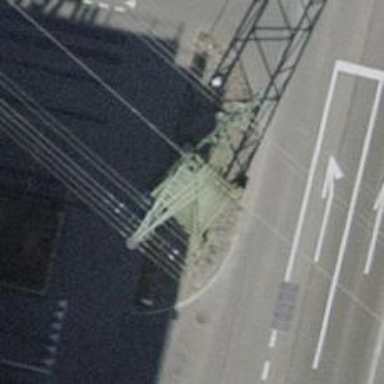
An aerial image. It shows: Lattice structure tower used for power transmission.